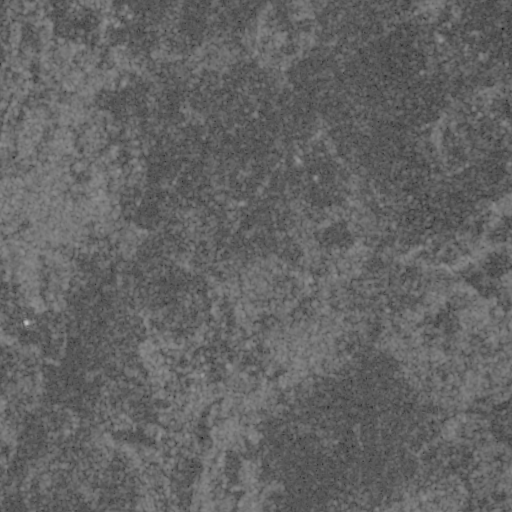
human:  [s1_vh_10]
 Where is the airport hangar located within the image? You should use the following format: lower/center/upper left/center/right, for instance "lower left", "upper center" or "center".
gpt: The airport hangar is located in the upper left of the image.
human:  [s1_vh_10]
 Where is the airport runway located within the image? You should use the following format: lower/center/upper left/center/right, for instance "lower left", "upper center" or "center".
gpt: The airport runway is located in the upper center of the image.
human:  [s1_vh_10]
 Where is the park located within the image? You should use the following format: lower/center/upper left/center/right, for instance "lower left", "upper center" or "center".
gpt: The park is located in the upper right of the image.
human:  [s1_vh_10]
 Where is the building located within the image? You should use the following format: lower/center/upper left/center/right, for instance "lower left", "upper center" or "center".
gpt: The building is located in the upper left of the image.
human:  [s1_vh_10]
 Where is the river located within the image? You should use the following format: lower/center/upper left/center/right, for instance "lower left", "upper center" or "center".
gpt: The river is located in the lower of the image.
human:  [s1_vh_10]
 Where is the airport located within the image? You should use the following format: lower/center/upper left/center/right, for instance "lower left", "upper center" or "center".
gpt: There is no airport in the image.

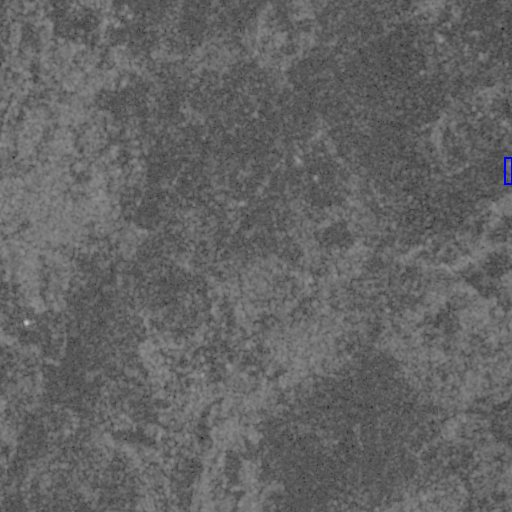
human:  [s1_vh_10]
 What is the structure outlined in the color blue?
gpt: The structure outlined in blue is a park.
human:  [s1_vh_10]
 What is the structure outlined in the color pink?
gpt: There is no pink outline.